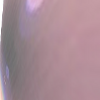
Label: sunburn